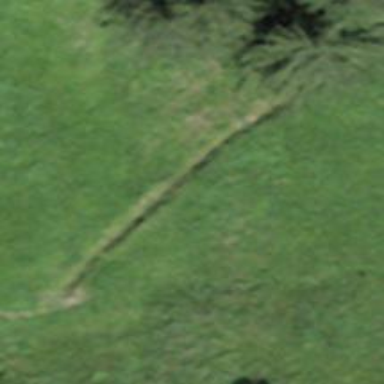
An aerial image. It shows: Ditch in the surroundings.